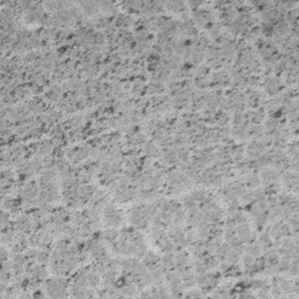
Label: frost